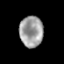
Tissue: prostate
Cell type: T cells
Senescence score: 0.3406
Nuclear area (px): 713
Mean DAPI intensity: 158.774